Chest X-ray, AP view. Patient: 20 years old, sex M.
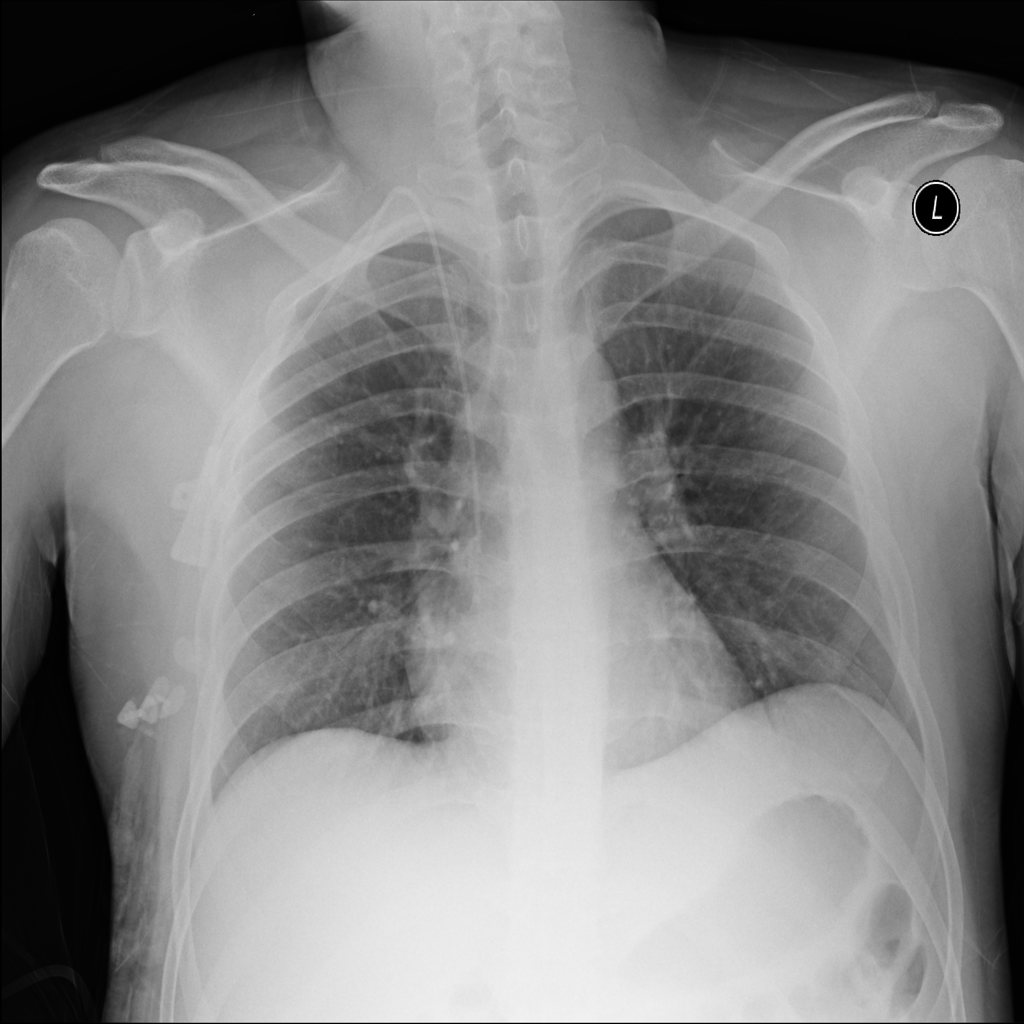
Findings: No Finding